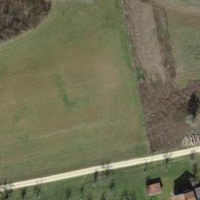
EUNIS habitat code: 52
Species observed at this site:
Tettigonia viridissima
Chorthippus biguttulus
Roeseliana roeselii